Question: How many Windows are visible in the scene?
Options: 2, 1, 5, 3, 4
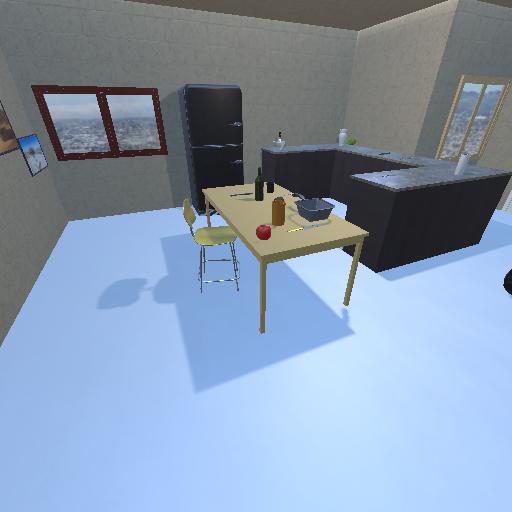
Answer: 2